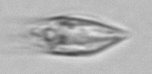
Label: Tintinnina